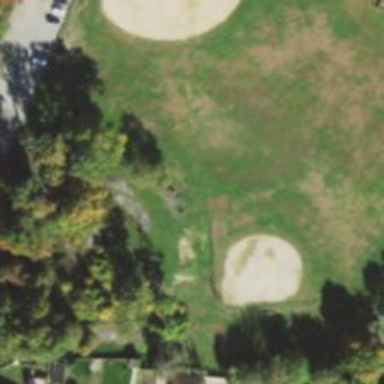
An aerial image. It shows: Pitch for leisure activities.